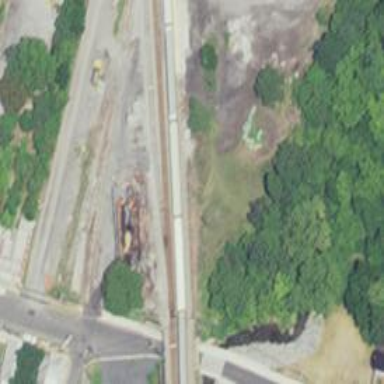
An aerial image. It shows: Abandoned railway.